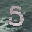
Label: 5